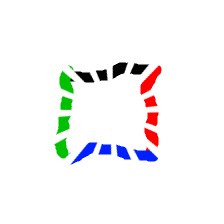
Shape: square